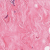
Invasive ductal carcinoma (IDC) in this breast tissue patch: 0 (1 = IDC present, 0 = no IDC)